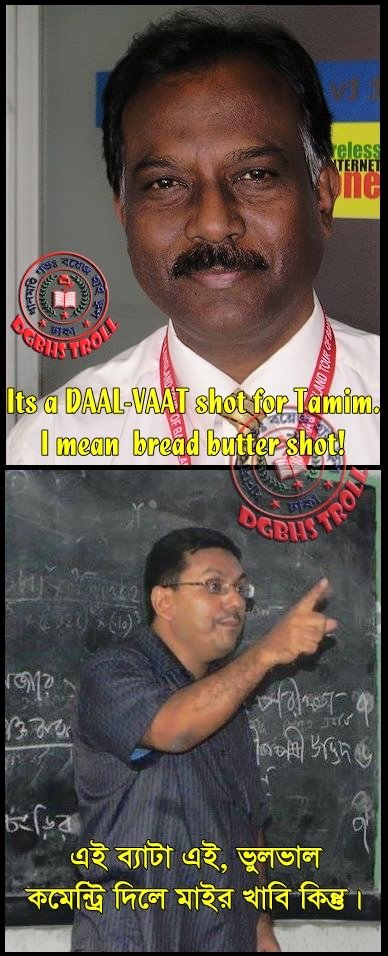
Caption: Its a DAAL-VAAT shot for Tamim. I mean bread butter shot !  এই ব্যাটা এই , ভুলভাল কমেন্ট্রি দিলে মাইর খাবি কিন্ত ।
Label: non-hate